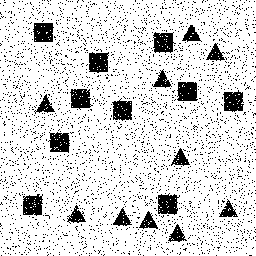
Squares: 10
Triangles: 10
Stars: 0
Total shapes: 20